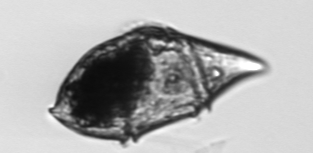
Label: Gyrodinium